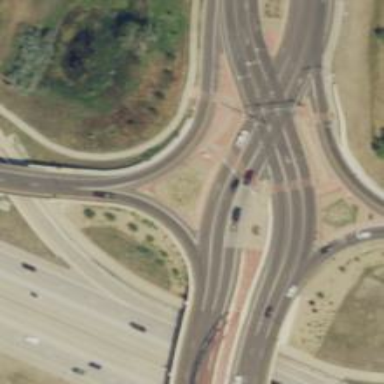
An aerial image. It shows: Motorway link at diverging diamond interchange (DDI) junction.